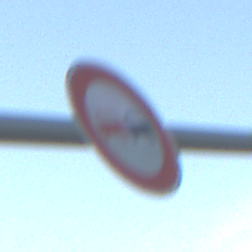
Verkehrszeichen: Ueberholverbot
Umgebung: Outdoor, Nature
Tageszeit: MorningAfternoon
Wetter: Clear
Licht: Natural
Jahreszeit: Winter
Kontrast: HighContrast